Question: I am using DriveAPI to list a bunch of files with their names, last modified date, etc.
This is the 'appendPre' function:
'''
function appendPre(message) {
var pre = document.getElementById('content');
var textContent = document.createTextNode(message + '
');
pre.appendChild(textContent);
}
'''
and this is the code the writes it out:
'''
appendPre(file.name + ' (' + file.viewedByMeTime.split('.')[0] + ')'+ ' (' + file.webViewLink + ')' +' (' + file.quotaBytesUsed + ' bytes)');
'''
How do I organize this into a table where one column represents the name, another the time, etc. I want it to look a bit like this:

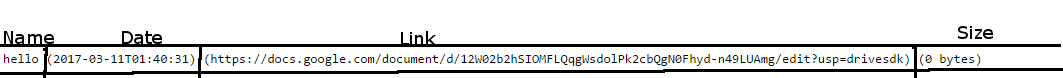
Answer: You cannot embed a '<table>' into a '<pre>' element, so you need to change your HTML structure a little bit. The rest is just creating and inserting DOM nodes like 'tr', 'td', and 'th' from your JS code.
## Example Implementation
'''
function appendRow (table, elements, tag) {
var row = document.createElement('tr')
elements.forEach(function (e) {
var cell = document.createElement(tag || 'td')
if (typeof e === 'string') {
cell.textContent = e
} else {
cell.appendChild(e)
}
row.appendChild(cell)
})
table.appendChild(row)
}
var file = {
name: 'hello',
viewedByMeTime: '2017-03-11T01:40:31.000Z',
webViewLink: 'http://drive.google.com/134ksdf014kldsfi0234lkjdsf0314/',
quotaBytesUsed: 0
}
var table = document.getElementById('content')
// Create header row
appendRow(table, ['Name', 'Date', 'Link', 'Size'], 'th')
// Create data row
appendRow(table, [
file.name,
file.viewedByMeTime.split('.')[0],
file.webViewLink,
file.quotaBytesUsed + ' bytes'
])
'''
'''
#content td, #content th {
border: 1px solid #000;
padding: 0.5em;
}
#content {
border-collapse: collapse;
}
'''
'''
<table id="content">
</table>
'''